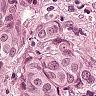
Metastatic tissue present: yes